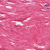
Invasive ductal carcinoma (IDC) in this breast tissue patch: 0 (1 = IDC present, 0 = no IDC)